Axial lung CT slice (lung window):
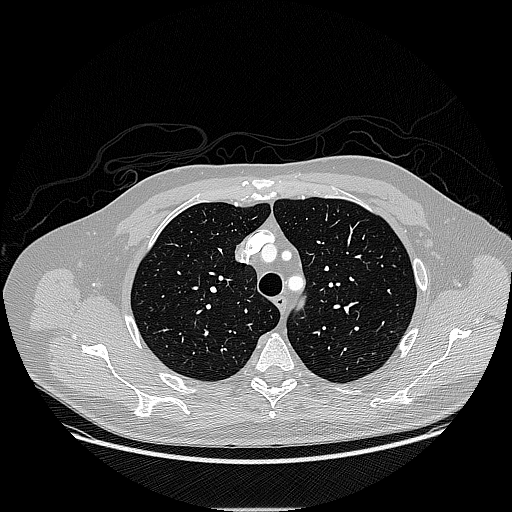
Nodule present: no